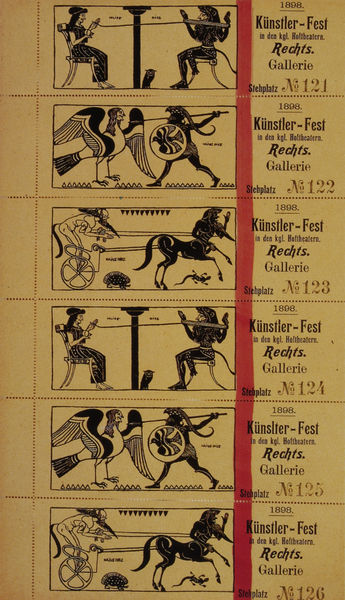
Titel: Sechs Eintrittskarten für: "In Arkadien", Künstler-Maskenfest in den Münchner Hoftheatern am 16.Februar 1898
Künstler: Julius Diez
Standort: München
Institution: Stadtmuseum
Schlagwörter: kämpfer, nackt, weiß, gelb, ocker, sitzen, braun, profil, schwarz, säule, zeichnung, rot, beige, fest, felder, sitzend, drei, theater, karren, pferd, pferde, rappe, schwanz, schweif, schrift, papier, grafik, graphik, platz, speichen, figuren, rad, wagen, lanze, karten, ziffern, streifen, galerie, schild, antike, druck, text, soldat, plakat, mythologie, schriftbild, wagenrennen, kapitell, geometrisch, karte, schreiben, antik, götter, griechisch, pfers, kino, krieger, griechenland, speer, nummeriert, nummerierung, nummern, sechs, eule, geflügelt, grieche, mystik, gedruckt, nummer, querstreifen, legende, profilansicht, sphinx, ägyptisch, abbildungen, abreissrolle, abriss, abrisskarten, alternierend, amon, archaik, biletts, billet, billets, cheine, drucke, eidechse, eintrittskarte, eintrittskarten, gallerie, kampfszenen, kriegsszenen, künstler fest, künstler-fest-karten, küsntler, längsstreifen, motive, piktogramme, platzkarten, reihenfolge, scheins, sitzplatz, sitzplatzkarte, sitzplätze, sphynx, stehplatz, ticket, tickets, vasenmalerei, veranstanstaltung, waagen, wolle abwickeln, ziffernfolge, ägypten